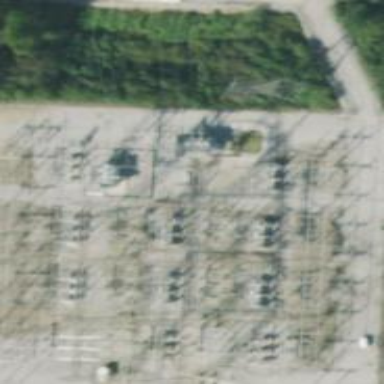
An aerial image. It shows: Switch for power supply.